Field crop: maize
Growth stage: 2
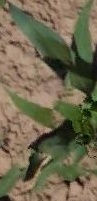
Species: maize